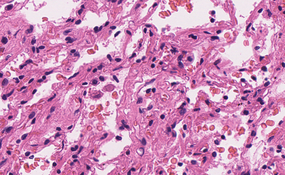
Tumor epithelial tissue: no
Tumor-associated stroma tissue: no
Normal tissue: yes